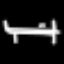
Label: bed